Question: I have created a table in my html page where each cell has a form field corresponding to the title. Initially I have two rows as shown in the image below.

I have written a jquery function that should generate an extra row on click of the first form element in in the last row. The function is given below.
'''
$(document).ready(function() {
var i = 2;
$("#s_prd" + i).click(function() {
$("#fm_orditms").append(
'<tr>
<td>
<select id="s_prd' + (i + 1) + '" class="form-control" name="prdId[]">
<option>Select</option>
</select>
</td>
<td>
<select id="s_ccon' + (i + 1) + '" class="form-control" name="cconId[]">
<option>Select</option>
</select>
</td>
<td>
<input type="number" name="qty[]" class="form-control" id="qty' + (i + 1) + '" style="width: 120px;"/>
</td>
<td>
<input type="date" name="ordDate[]" class="form-control" id="ordDate' + (i + 1) + '" style="width: 145px;"/>
</td>
<td>
<input type="date" name="bilDate[]" class="form-control" id="bilDate' + (i + 1) + '" style="width: 145px;"/>
</td>
<td>
<input type="date" name="dlvDate[]" class="form-control" id="dlvDate' + (i + 1) + '" style="width: 145px;"/>
</td>
<td>
<select id="s_mdt' + (i + 1) + '" class="form-control" name="mdt[]" style="width: 120px;">
<option>Select</option>
<option value="air">Air</option>
<option value="digital">Digital</option>
<option value="hand">Hand</option>
<option value="road">Road</option>
<option value="sea">Sea</option>
</select>
</td>
</tr>
'
);
i++;
});
});
'''
Since the initial value of i=2, the generation of the row only happens when I click on the second row. I want it to be in such a way that every time I click on the first first field of the last row in the table an additional row is generated. Please tell me how to achieve this particular feature.
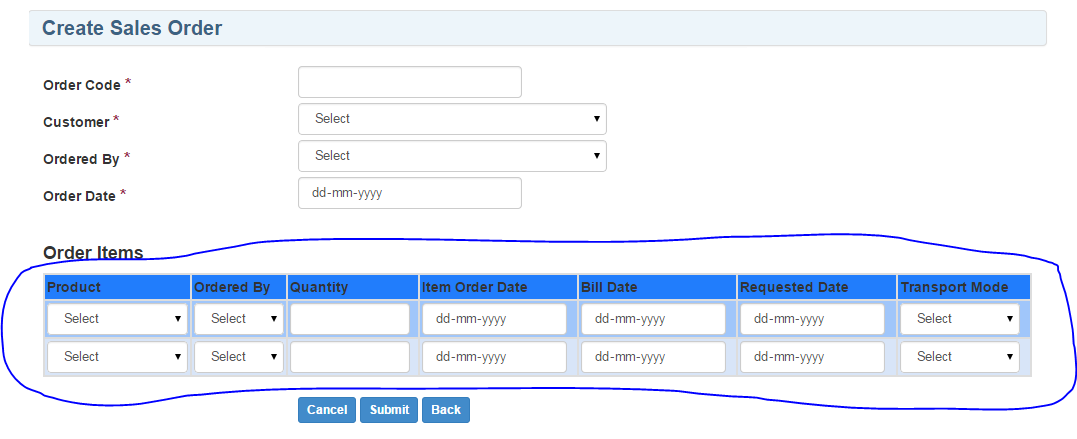
Answer: You can achieve this with <URL> as below
'''
$(document).ready(function() {
var $ordTable = $("#fm_orditms");
$ordTable.on("click", "tr:last :input:first", function() {
var i = $("tr", $ordTable).length;
$ordTable.append(
'<tr>
<td>
<select id="s_prd' + (i + 1) + '" class="form-control" name="prdId[]">
<option>Select</option>
</select>
</td>
<td>
<select id="s_ccon' + (i + 1) + '" class="form-control" name="cconId[]">
<option>Select</option>
</select>
</td>
<td>
<input type="number" name="qty[]" class="form-control" id="qty' + (i + 1) + '" style="width: 120px;"/>
</td>
<td>
<input type="date" name="ordDate[]" class="form-control" id="ordDate' + (i + 1) + '" style="width: 145px;"/>
</td>
<td>
<input type="date" name="bilDate[]" class="form-control" id="bilDate' + (i + 1) + '" style="width: 145px;"/>
</td>
<td>
<input type="date" name="dlvDate[]" class="form-control" id="dlvDate' + (i + 1) + '" style="width: 145px;"/>
</td>
<td>
<select id="s_mdt' + (i + 1) + '" class="form-control" name="mdt[]" style="width: 120px;">
<option>Select</option>
<option value="air">Air</option>
<option value="digital">Digital</option>
<option value="hand">Hand</option>
<option value="road">Road</option>
<option value="sea">Sea</option>
</select>
</td>
</tr>
'
);
i++;
});
});
'''